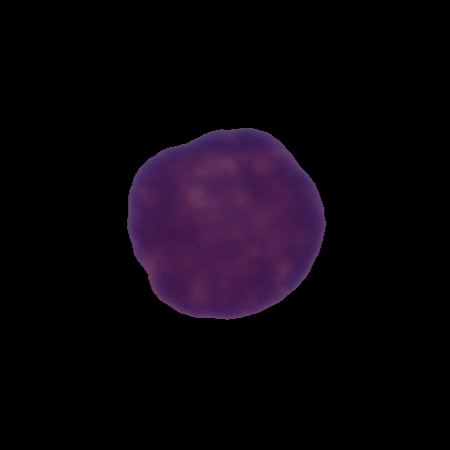
Label: healthy